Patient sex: F
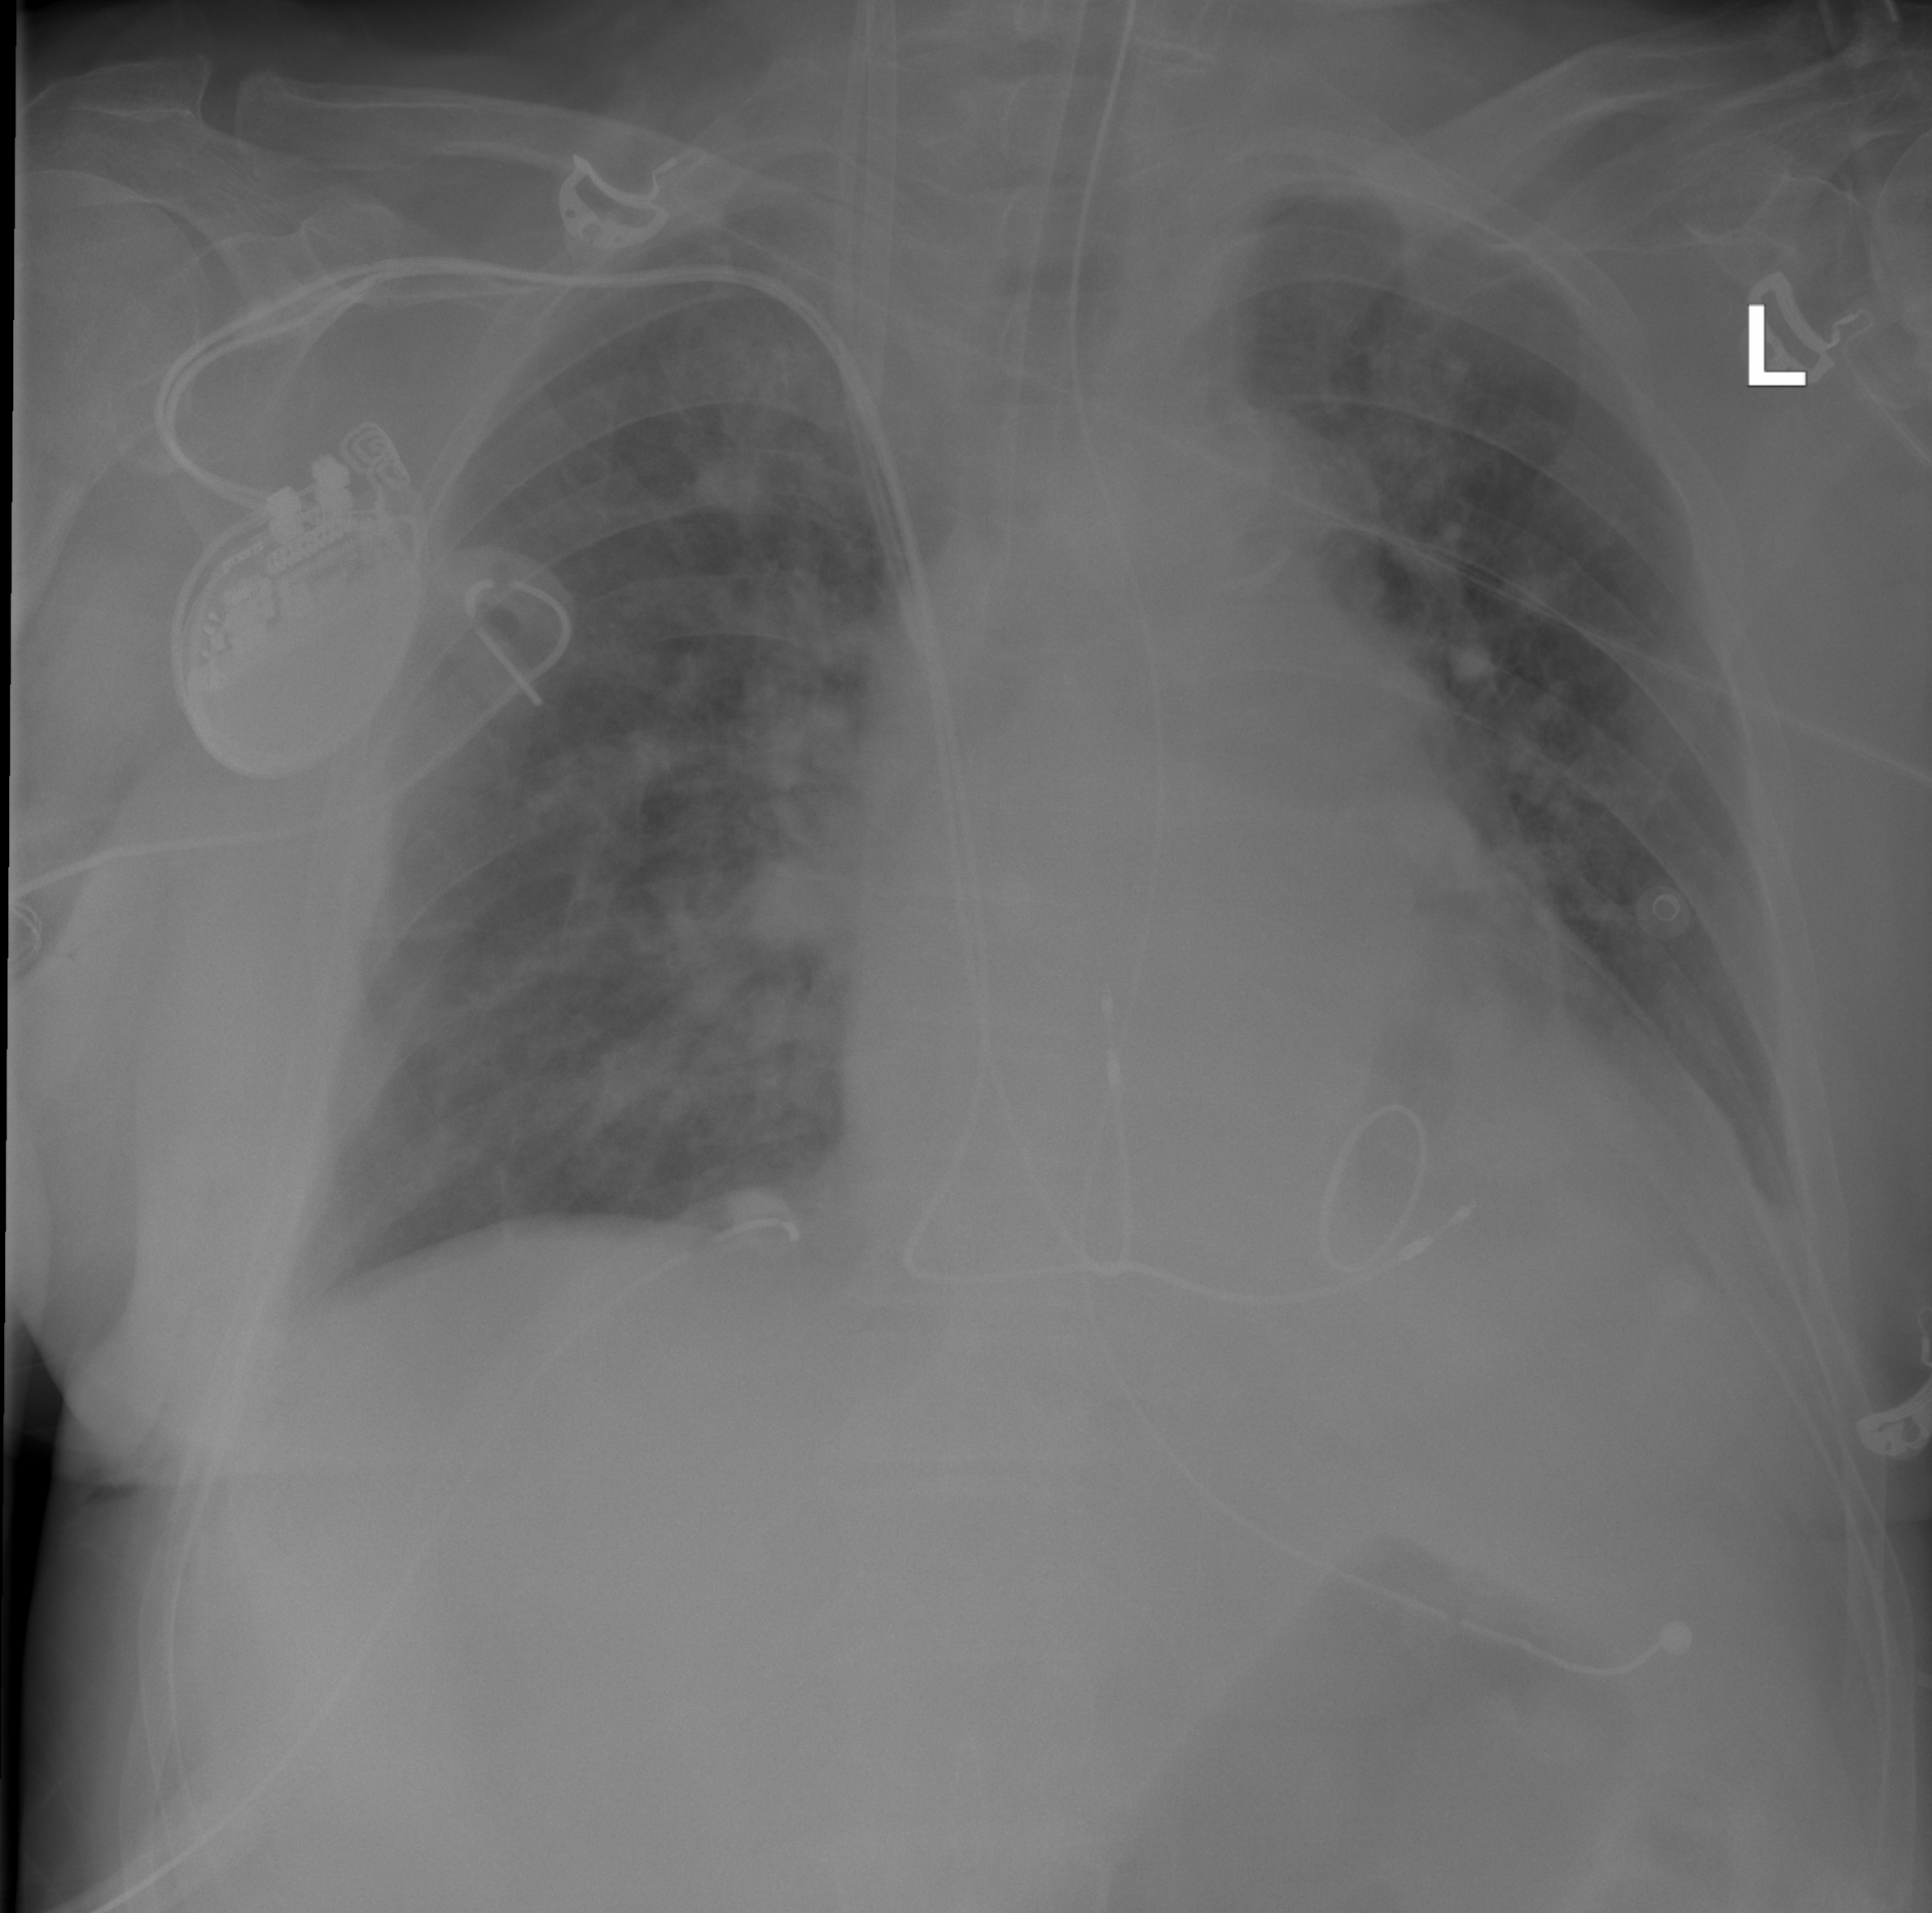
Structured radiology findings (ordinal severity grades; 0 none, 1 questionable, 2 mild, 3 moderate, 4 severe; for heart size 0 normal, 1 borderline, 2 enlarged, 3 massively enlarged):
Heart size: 0
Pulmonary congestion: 3
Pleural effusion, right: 0
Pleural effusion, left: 1
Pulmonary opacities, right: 2
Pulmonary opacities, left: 1
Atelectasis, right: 0
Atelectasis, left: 2